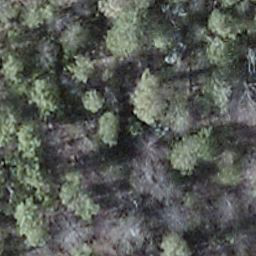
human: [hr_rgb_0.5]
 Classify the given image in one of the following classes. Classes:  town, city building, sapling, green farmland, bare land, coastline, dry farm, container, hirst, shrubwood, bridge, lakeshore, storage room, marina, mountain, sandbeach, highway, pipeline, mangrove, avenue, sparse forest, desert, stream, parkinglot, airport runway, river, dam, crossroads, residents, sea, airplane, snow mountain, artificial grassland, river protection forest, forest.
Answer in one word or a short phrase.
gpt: shrubwood